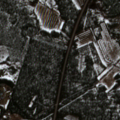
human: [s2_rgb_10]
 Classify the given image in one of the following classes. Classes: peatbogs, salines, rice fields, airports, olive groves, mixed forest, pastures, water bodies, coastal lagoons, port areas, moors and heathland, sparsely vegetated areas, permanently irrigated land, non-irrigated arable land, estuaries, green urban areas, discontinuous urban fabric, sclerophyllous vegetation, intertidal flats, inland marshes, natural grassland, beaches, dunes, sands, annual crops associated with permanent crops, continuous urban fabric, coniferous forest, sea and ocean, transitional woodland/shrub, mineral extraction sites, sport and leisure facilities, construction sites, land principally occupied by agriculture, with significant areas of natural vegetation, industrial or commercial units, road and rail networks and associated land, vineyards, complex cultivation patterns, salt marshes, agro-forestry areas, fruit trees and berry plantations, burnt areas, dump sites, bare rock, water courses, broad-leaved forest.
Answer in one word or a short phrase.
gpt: complex cultivation patterns, coniferous forest, mixed forest, transitional woodland/shrub